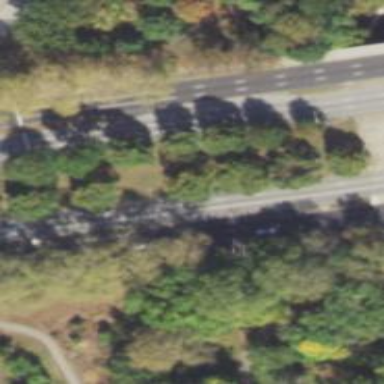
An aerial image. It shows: Asphalt road designated as trunk highway.